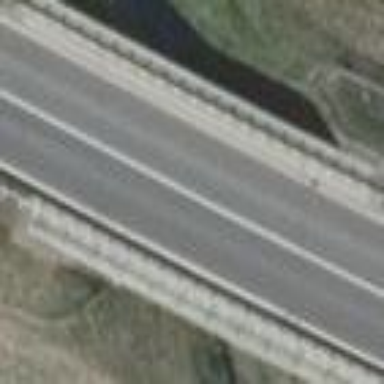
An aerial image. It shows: Man-made bridge.